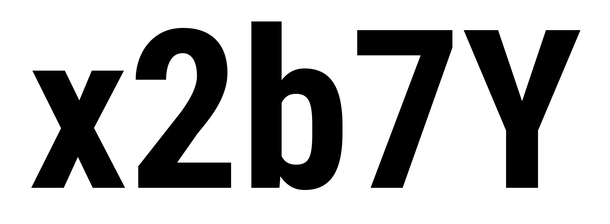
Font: Roboto_Condensed_Bold